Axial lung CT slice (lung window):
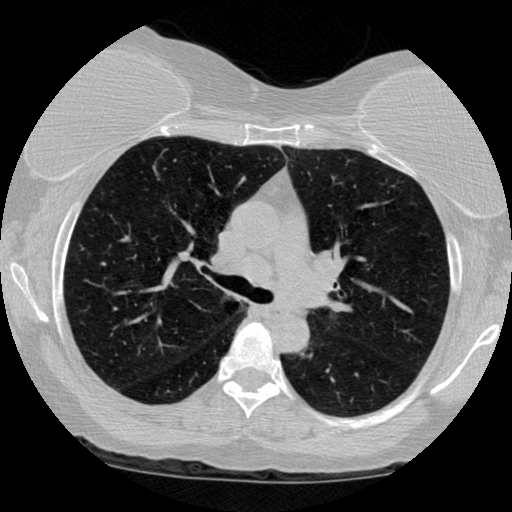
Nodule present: no